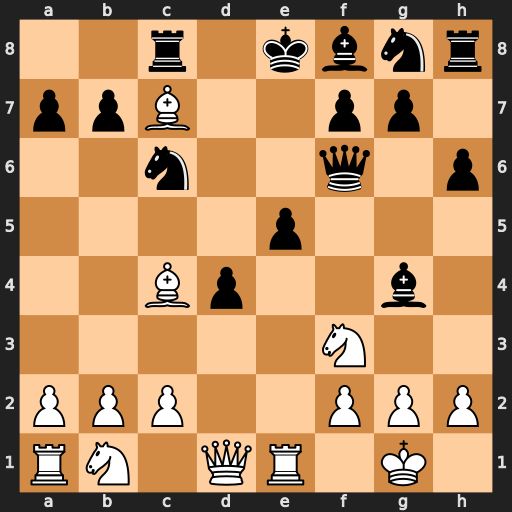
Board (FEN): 2r1kbnr/ppB2pp1/2n2q1p/4p3/2Bp2b1/5N2/PPP2PPP/RN1QR1K1
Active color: w
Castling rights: k
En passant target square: -
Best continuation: Bxe5 Nxe5 Bb5+ Kd8 Qxd4+